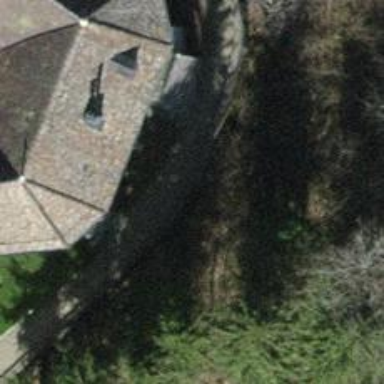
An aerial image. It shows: Castle wall.